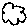
Label: cloud